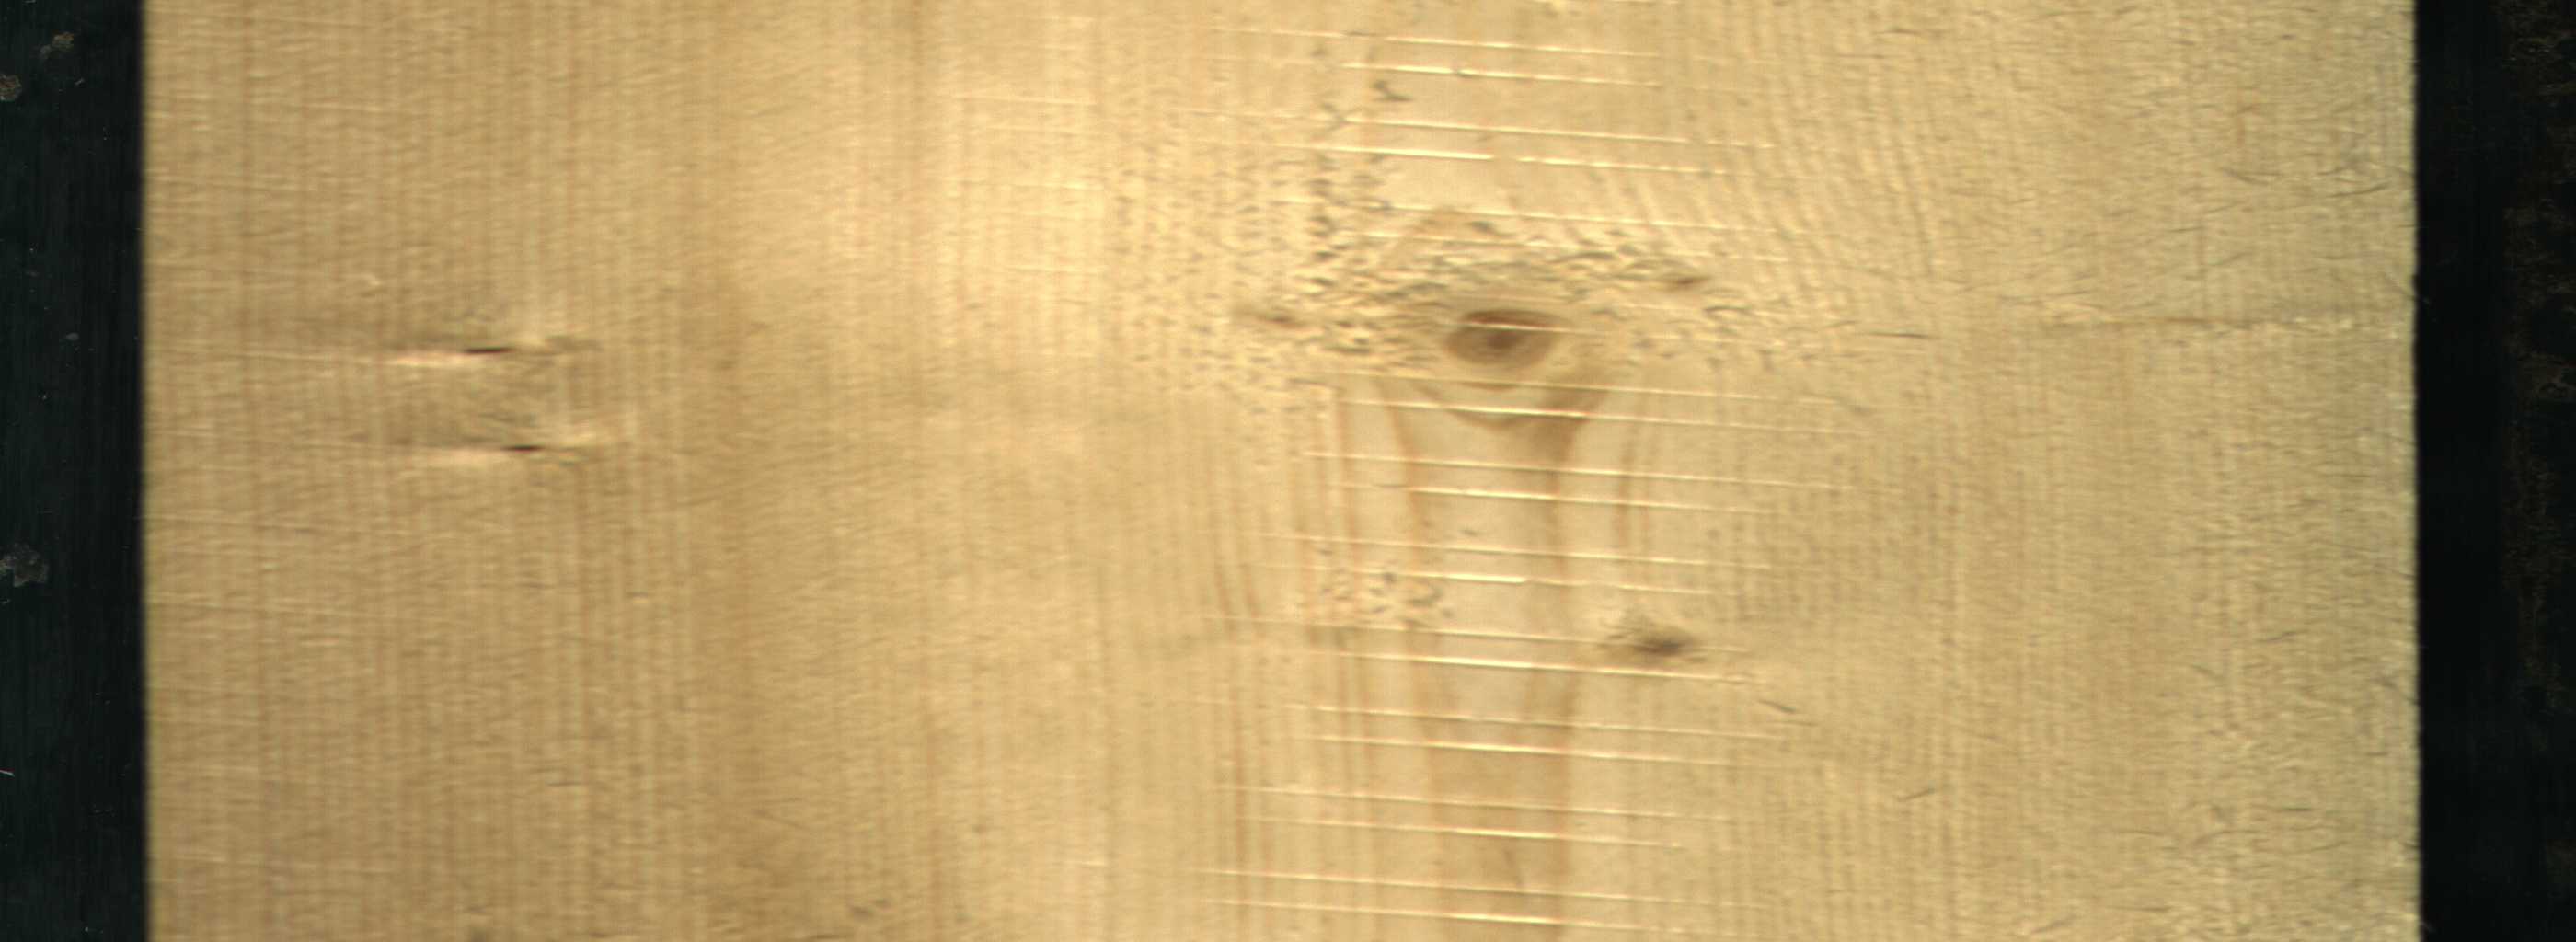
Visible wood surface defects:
Live_Knot
Live_Knot
Live_Knot
Live_Knot